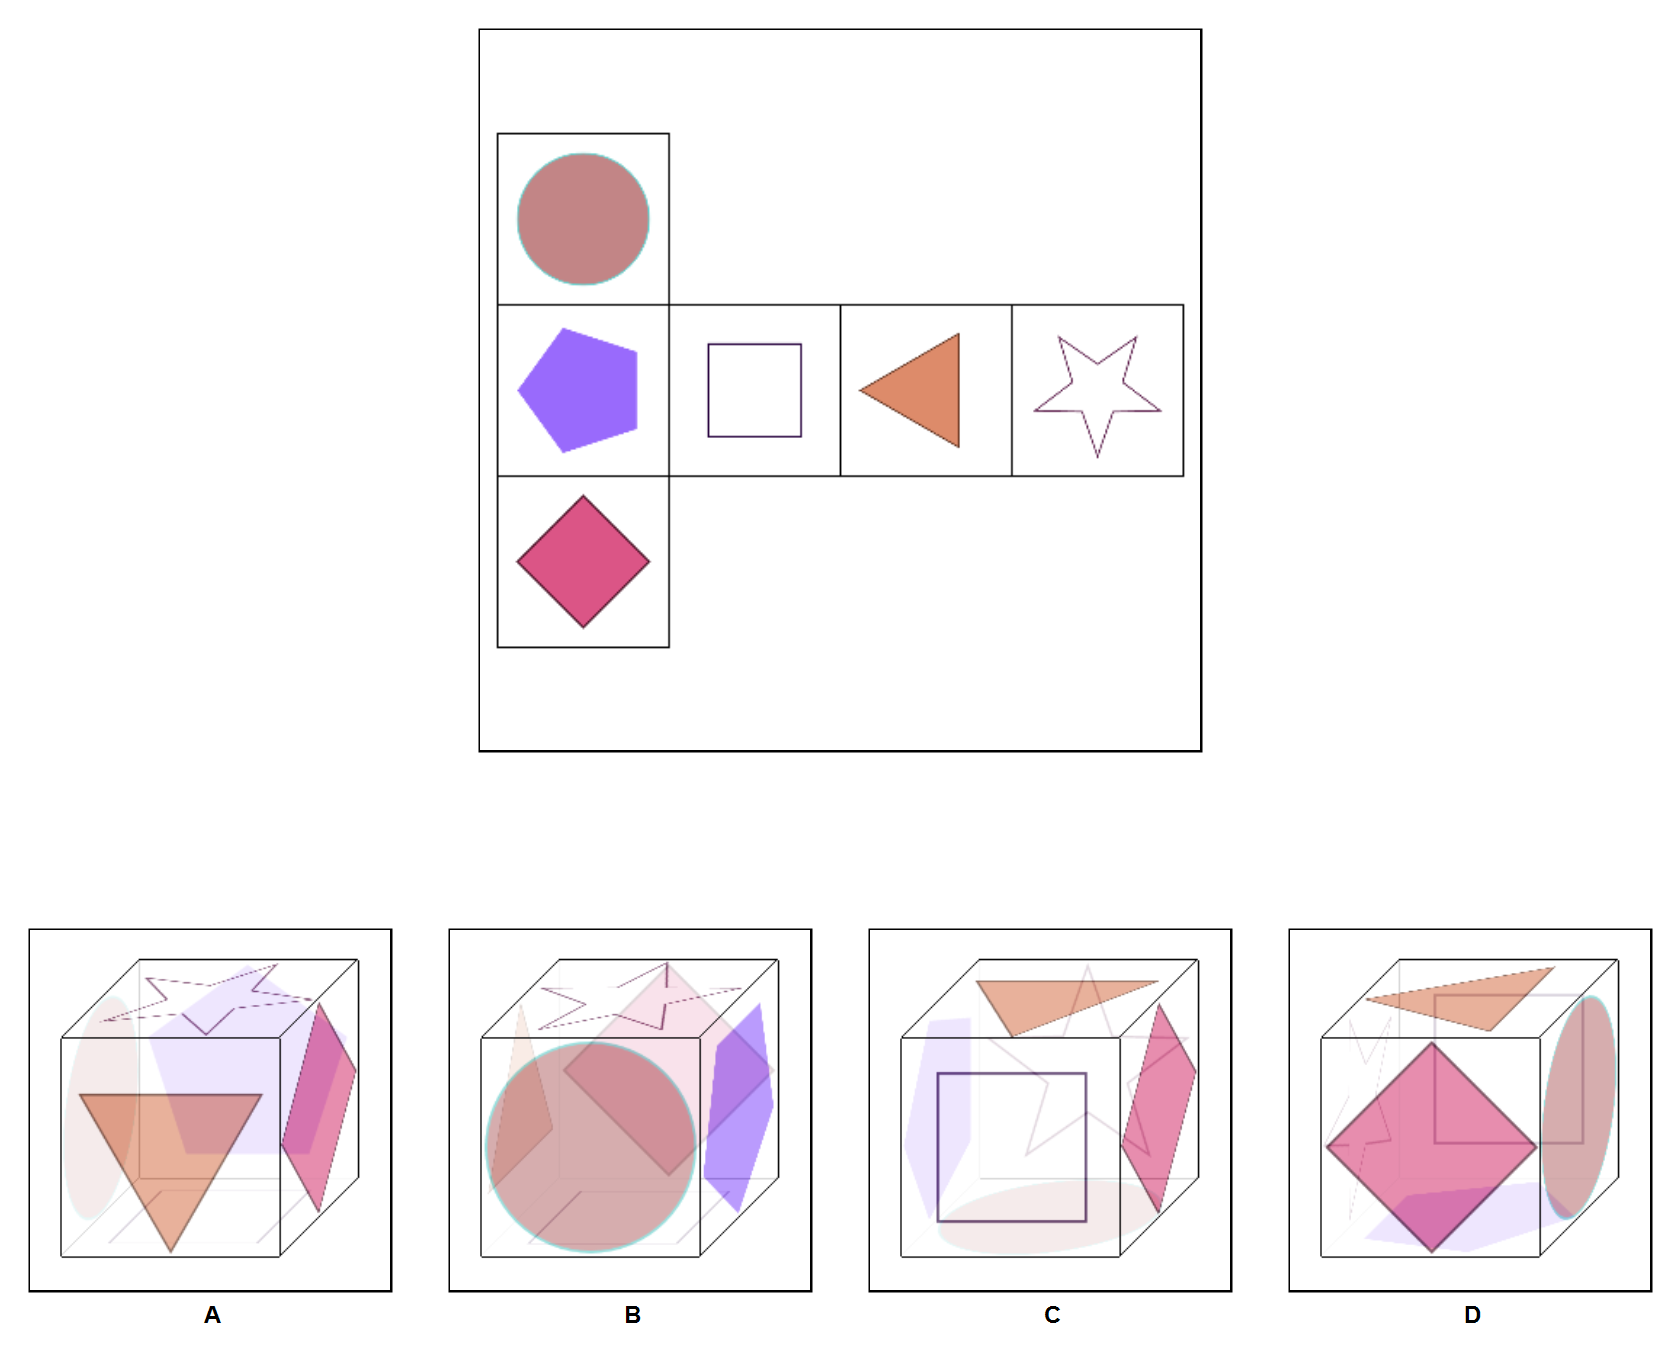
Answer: A